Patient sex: M
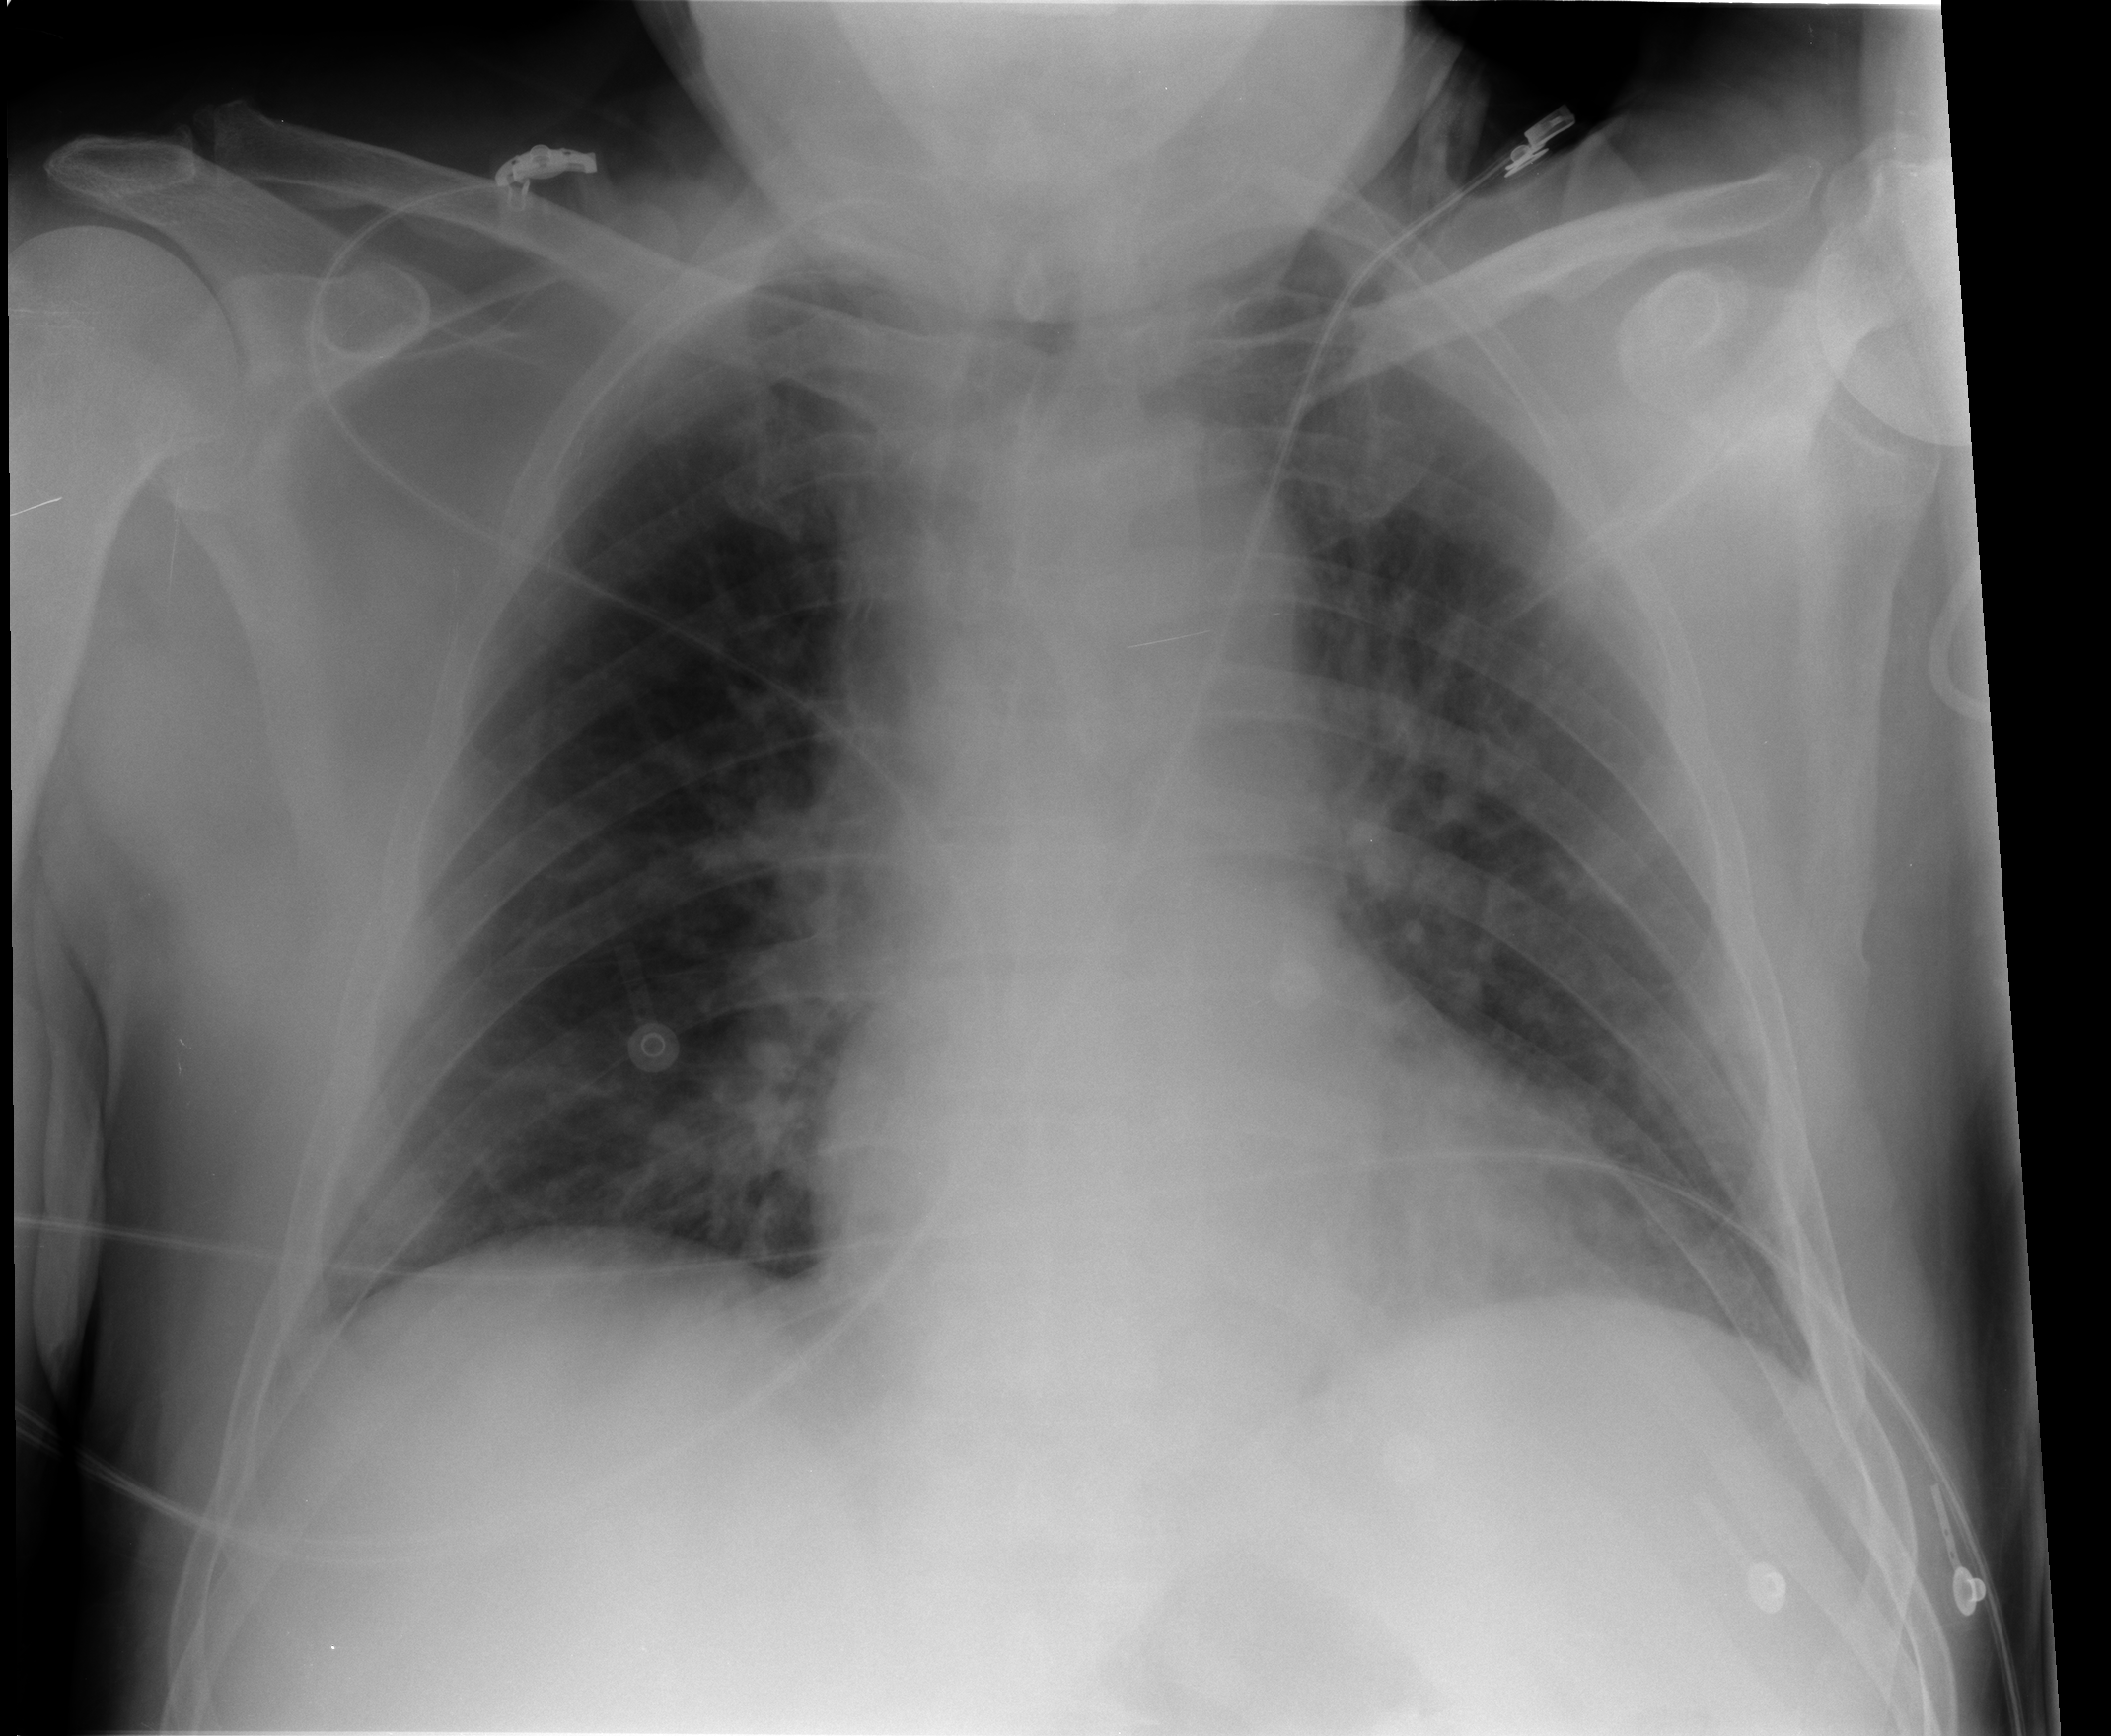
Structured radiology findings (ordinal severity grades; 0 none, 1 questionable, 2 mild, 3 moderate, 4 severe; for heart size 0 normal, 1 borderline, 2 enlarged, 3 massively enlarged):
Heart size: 0
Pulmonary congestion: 1
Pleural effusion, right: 0
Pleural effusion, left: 0
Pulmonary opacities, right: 0
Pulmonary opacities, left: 0
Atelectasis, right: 1
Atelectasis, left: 1